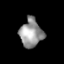
Tissue: lung
Cell type: T cells
Senescence score: 0.1839
Nuclear area (px): 626
Mean DAPI intensity: 149.767